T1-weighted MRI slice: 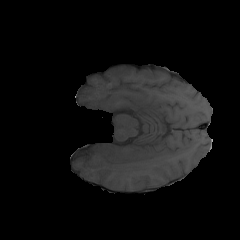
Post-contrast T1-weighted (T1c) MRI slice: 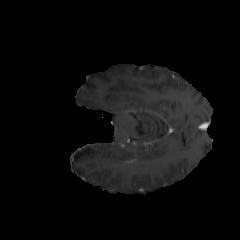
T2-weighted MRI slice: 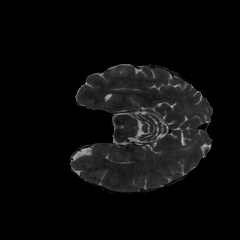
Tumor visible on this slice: no